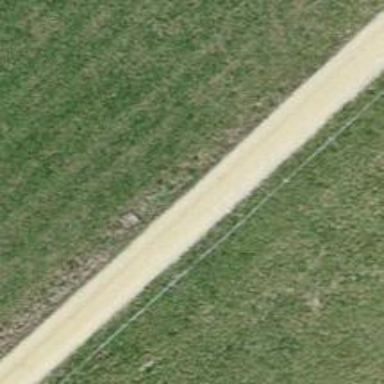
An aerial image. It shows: Paved track road with grade1 track type.